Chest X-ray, PA view. Patient: 48 years old, sex M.
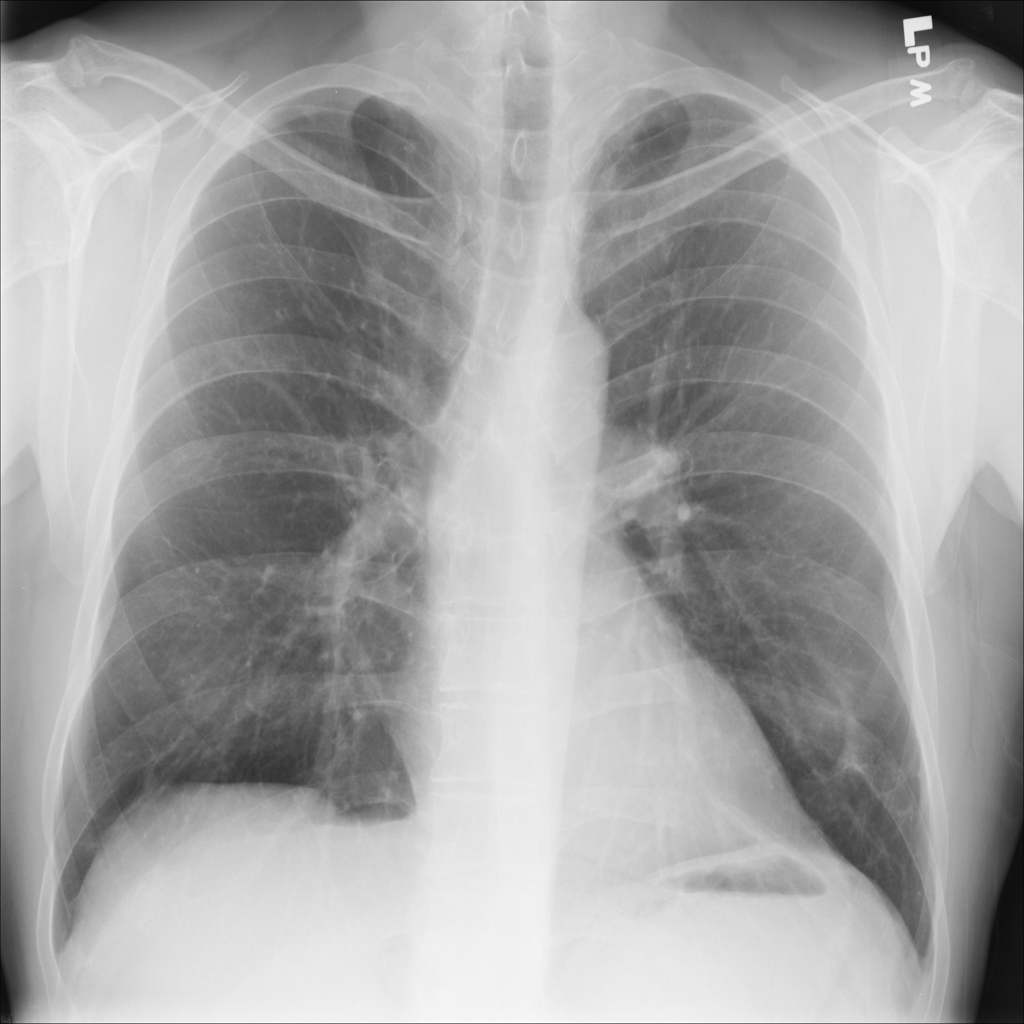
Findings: No Finding